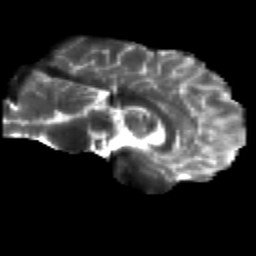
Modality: T2w
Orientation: sagittal
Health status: healthy
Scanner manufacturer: siemens
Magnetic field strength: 3 T
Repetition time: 12 s
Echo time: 0.092 s